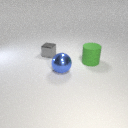
large green rubber cylinder to the right of large blue metal sphere